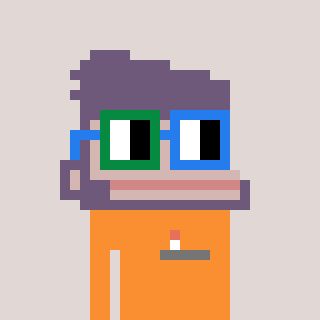
a pixel art character with square green and blue glasses, a ape-shaped head and a orange-colored body on a warm background